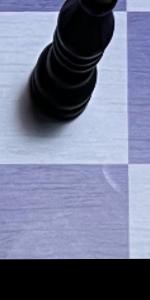
Label: Empty